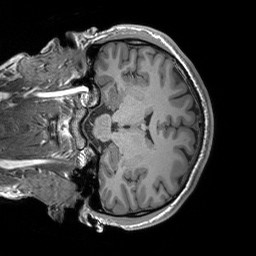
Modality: T1w
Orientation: coronal
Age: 25